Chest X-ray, AP view. Patient: 49 years old, sex F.
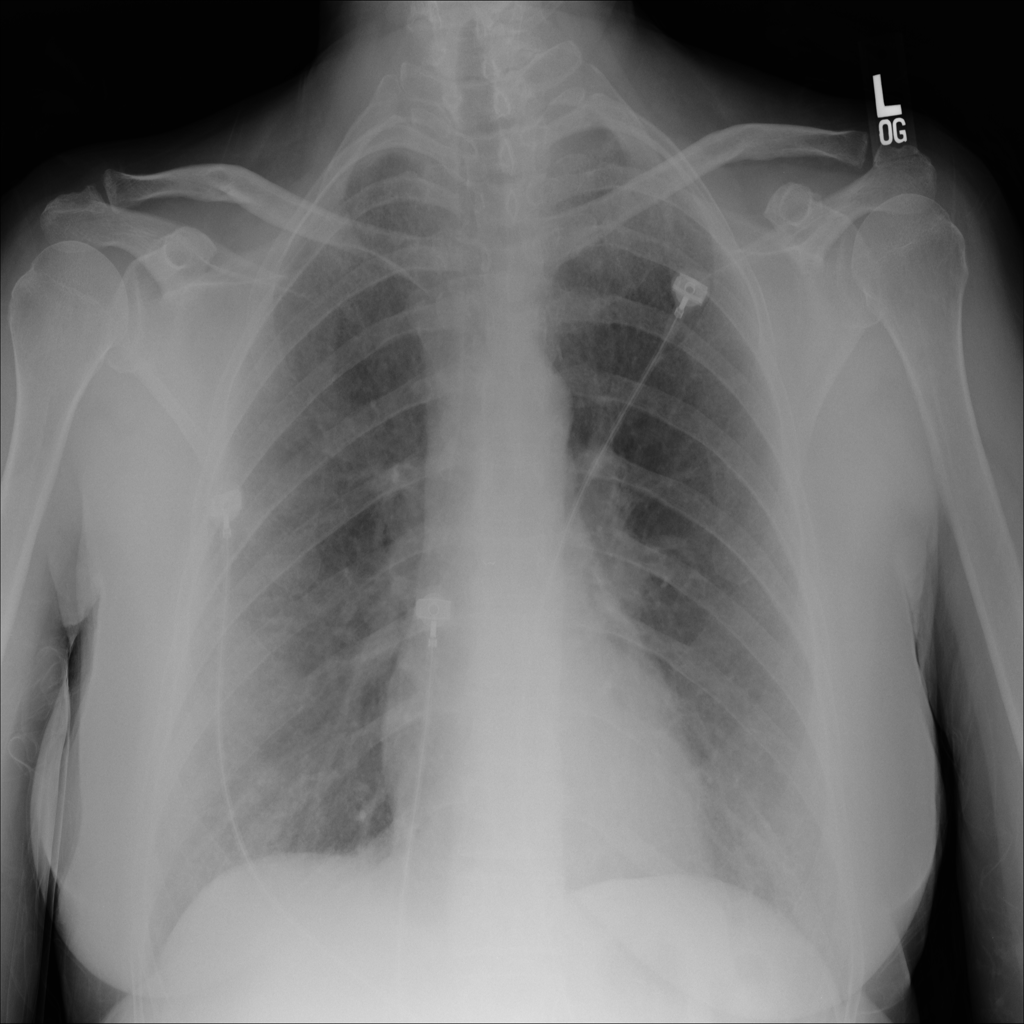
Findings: No Finding